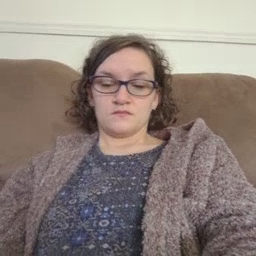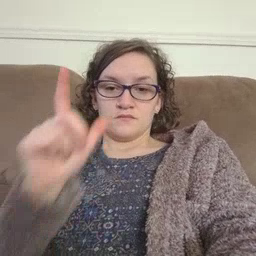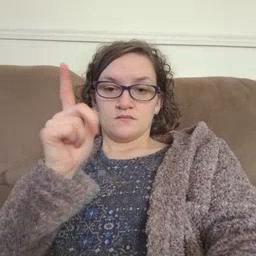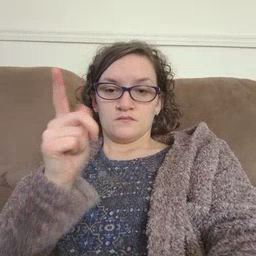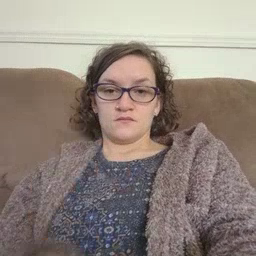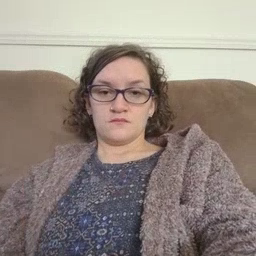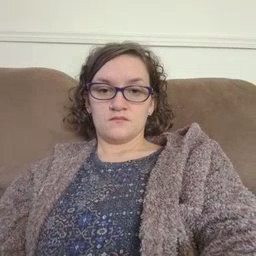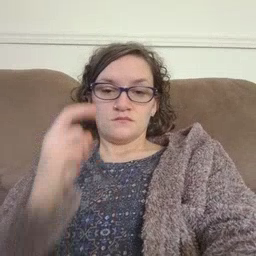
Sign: later